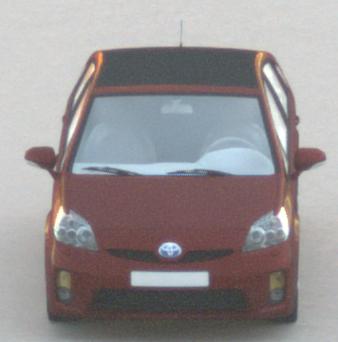
Make: Toyota
Model: Prius 1.5 Hybrid
Detailed model: Prius (HW2)
Model produced from: 2006/03
Model produced until: 2009/06
Doors: 5
Color: red
Road condition: dry road
Daytime: sunrise or sunset
Contrast: medium contrast